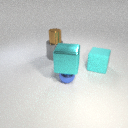
large gray metal cylinder behind large cyan rubber cube